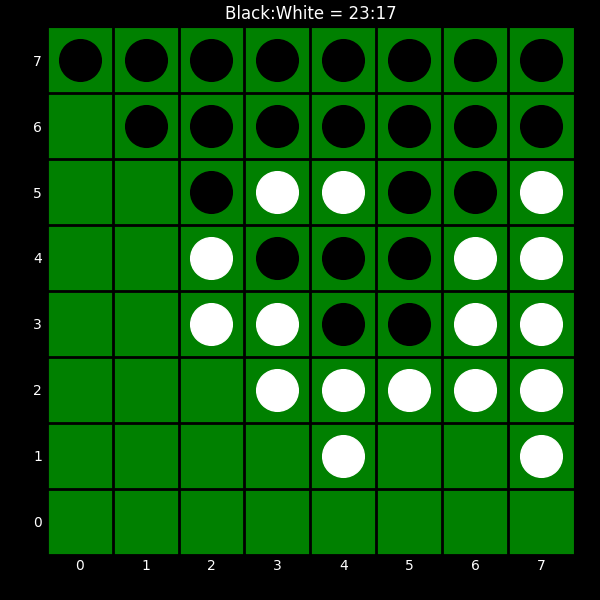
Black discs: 23
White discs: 17